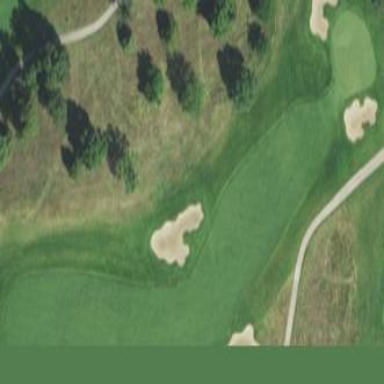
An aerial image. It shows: Golf fairway surrounded by grass.